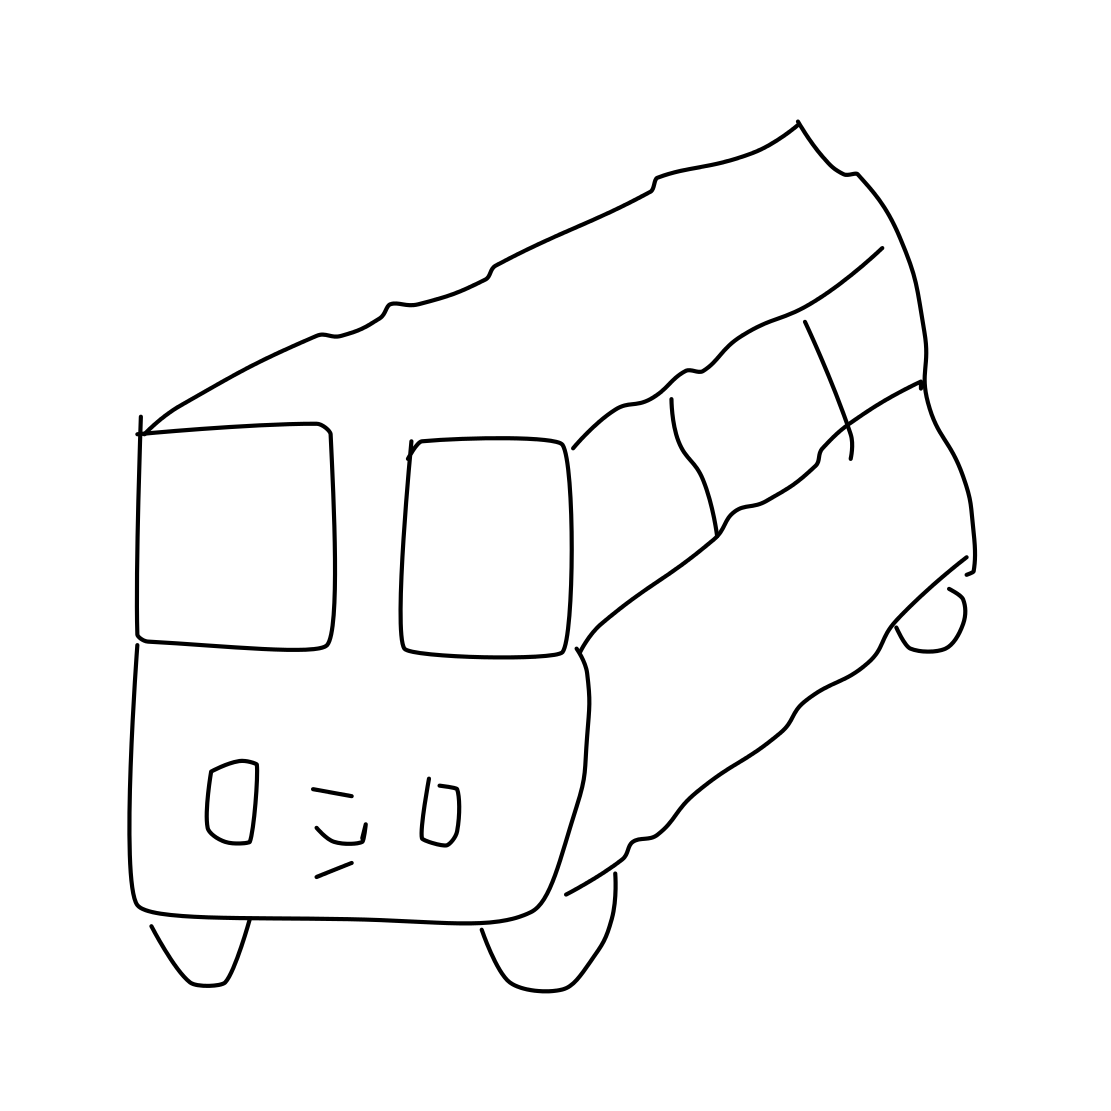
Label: bus